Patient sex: M
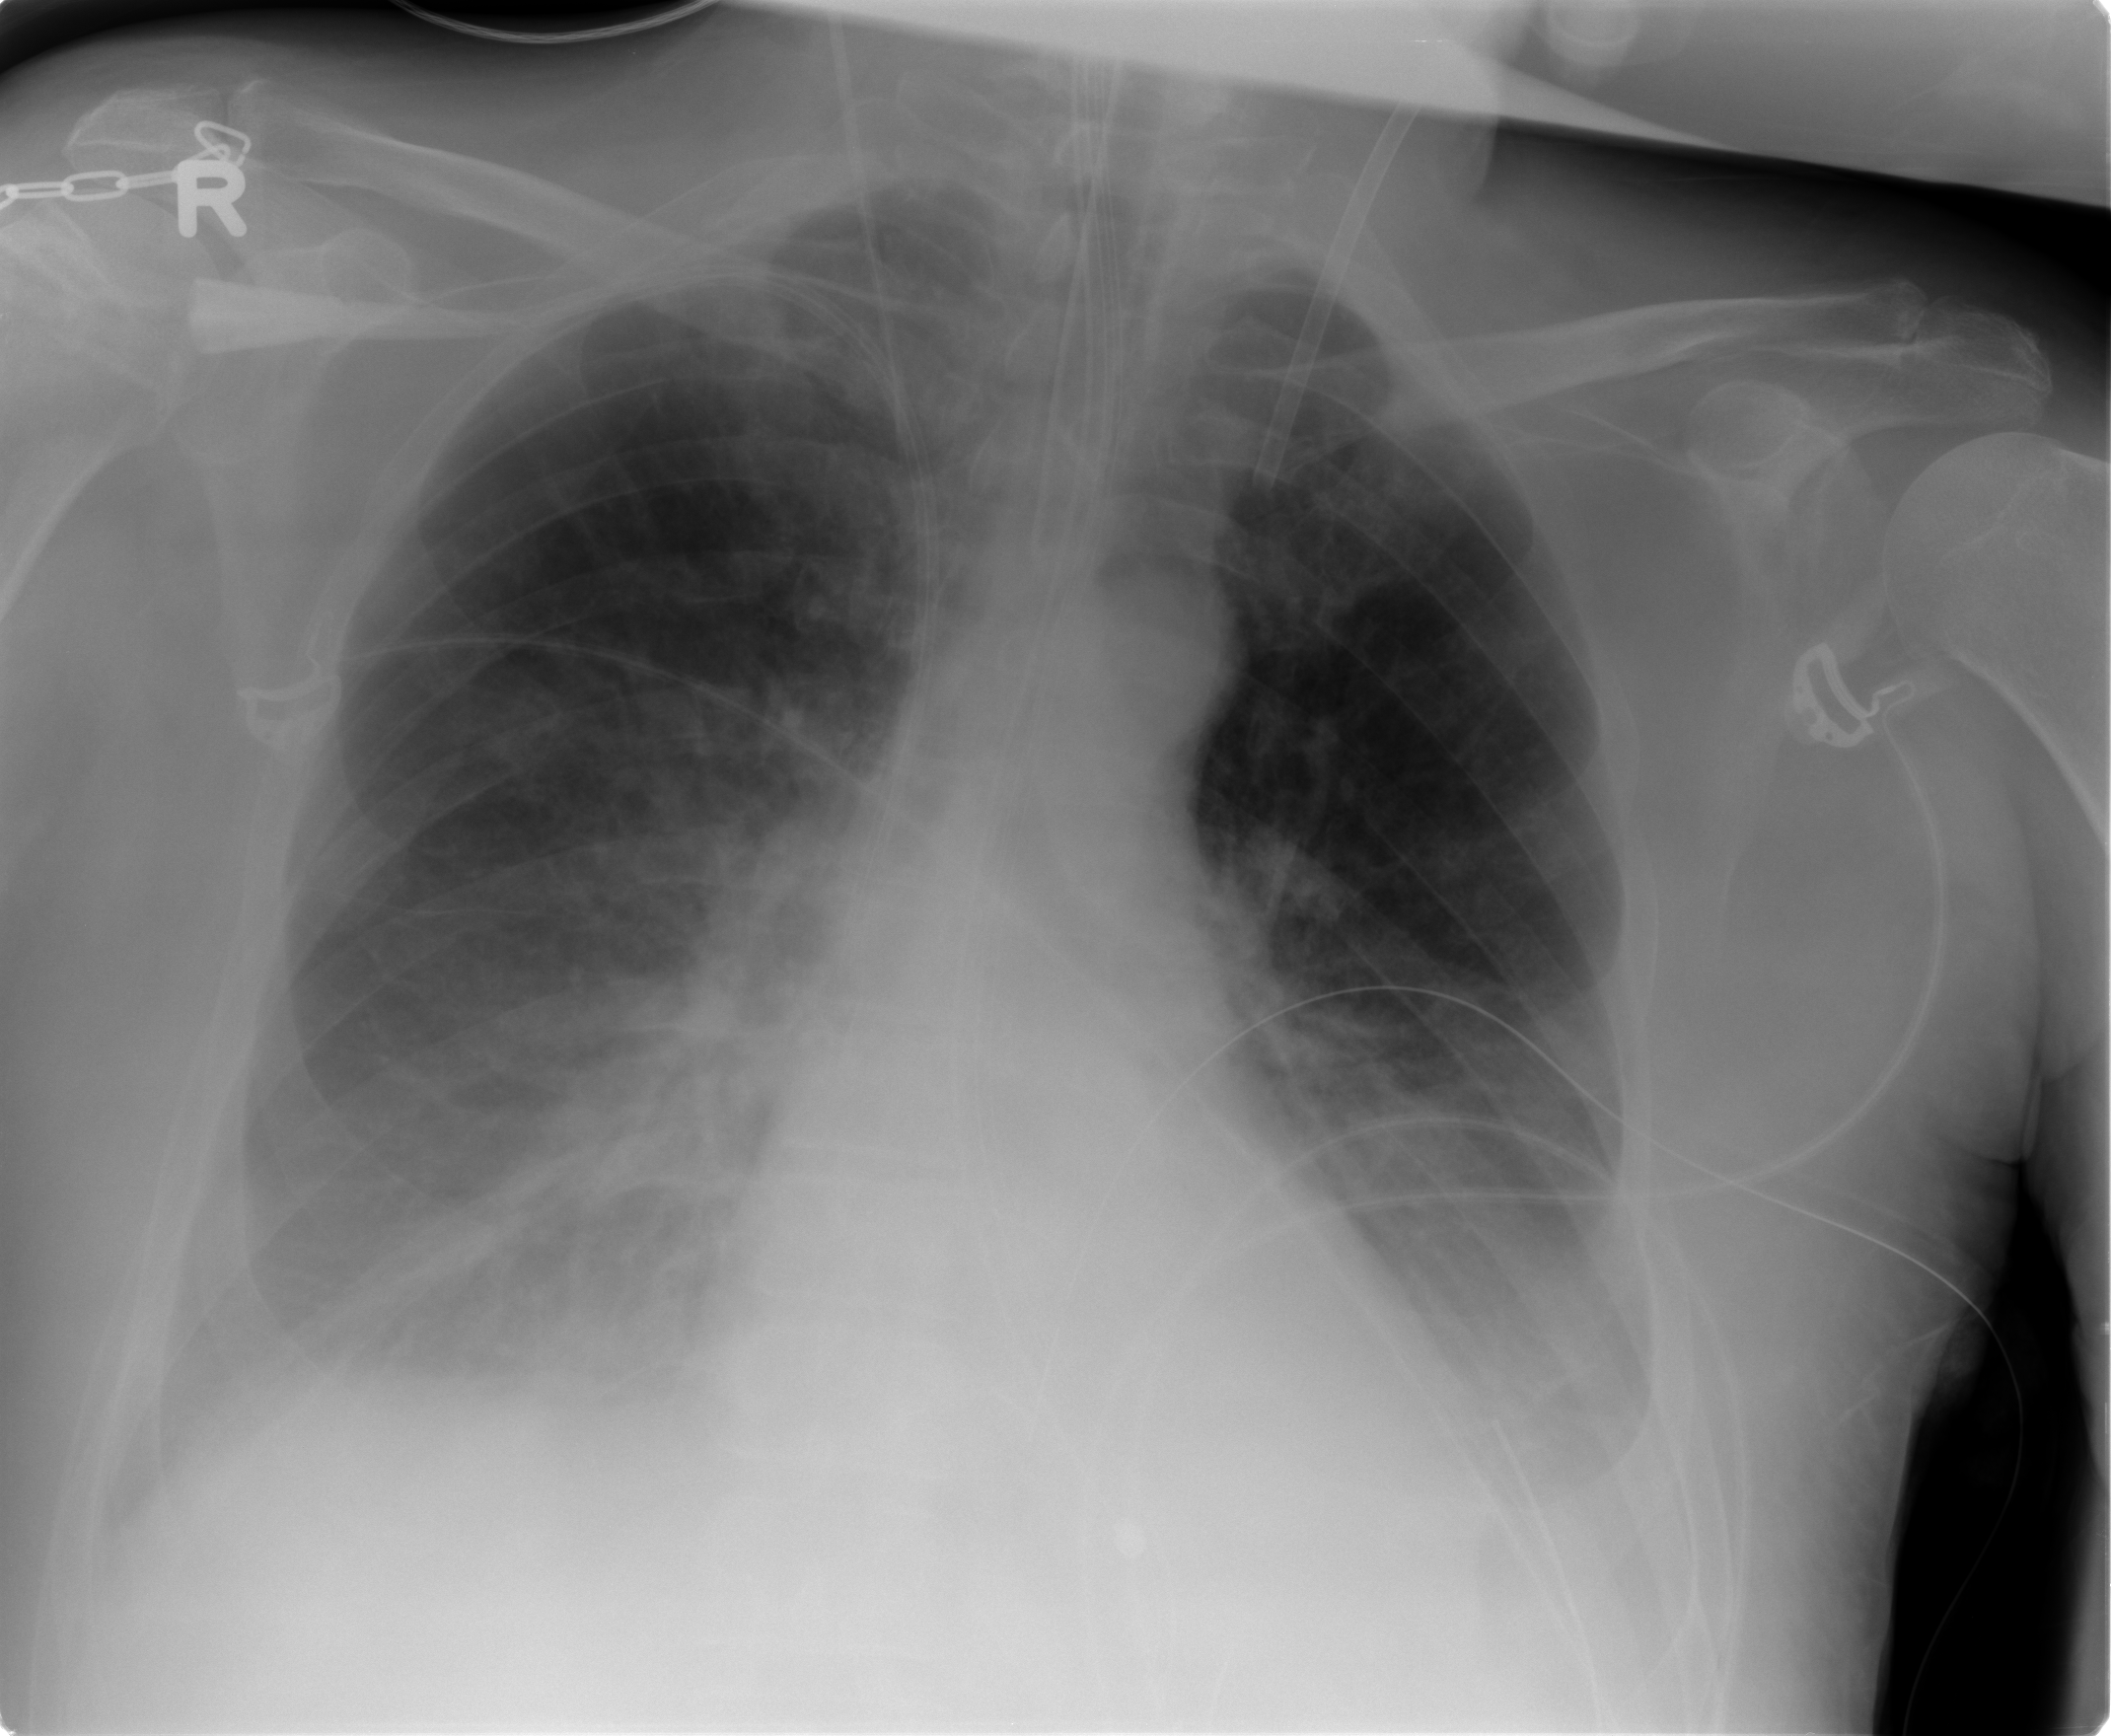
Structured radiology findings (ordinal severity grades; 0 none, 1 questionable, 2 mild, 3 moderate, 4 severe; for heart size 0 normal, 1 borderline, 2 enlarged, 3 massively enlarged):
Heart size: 1
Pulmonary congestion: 2
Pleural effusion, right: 2
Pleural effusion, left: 2
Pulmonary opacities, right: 1
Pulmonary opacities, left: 0
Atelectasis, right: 2
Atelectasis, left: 2